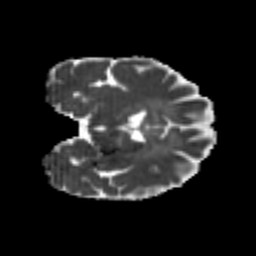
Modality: MD
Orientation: coronal
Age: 23
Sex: female
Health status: healthy
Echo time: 0.074 s